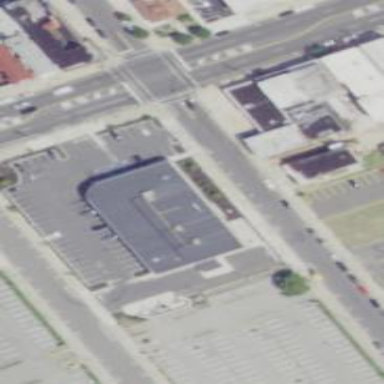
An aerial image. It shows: Building.